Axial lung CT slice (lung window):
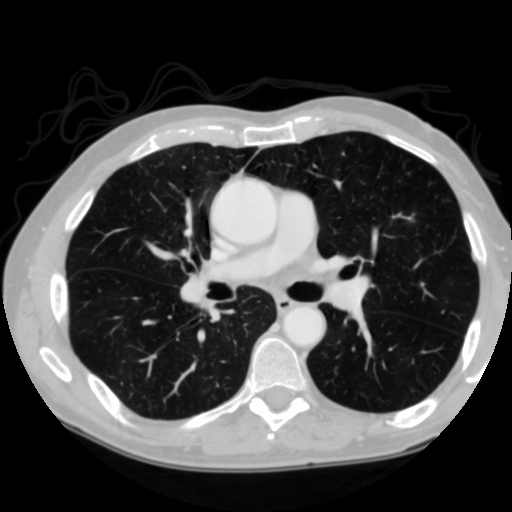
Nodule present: yes
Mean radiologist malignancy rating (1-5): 3